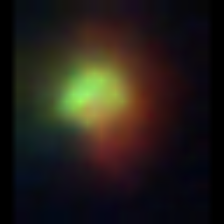
Taxon: NanoPlankton
Group: Other